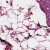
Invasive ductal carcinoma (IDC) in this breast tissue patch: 0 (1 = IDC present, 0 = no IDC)